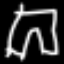
Label: pants